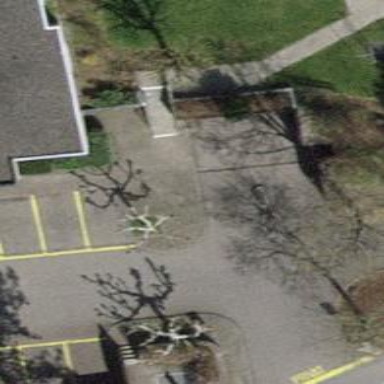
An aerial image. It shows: Road with steps.